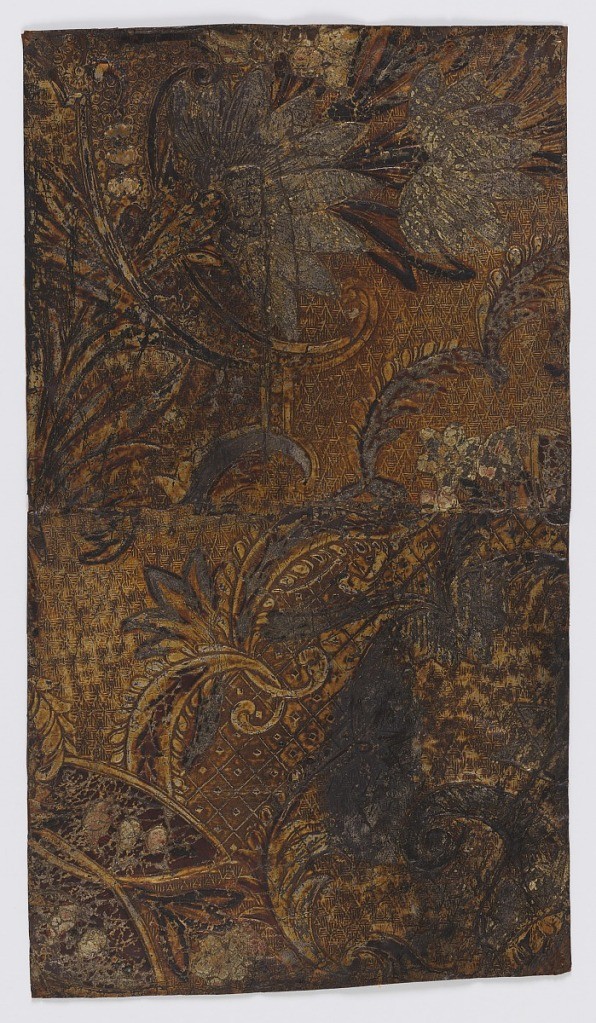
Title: Sidewall
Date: ca. 1720
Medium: Leather, stamped, painted, silvered
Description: Scrolling foliage and stylized flowers, trellis-patterned background.